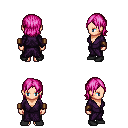
a pixel art fantasy rpg character, female body template, human, light skin, purple robe, gold greaves, pink long bangs hairstyle, leather bracers, black shoes, four views (front, back, left, right), 2x2 character sprite sheet, small pixel art, hard edges, no anti-aliasing